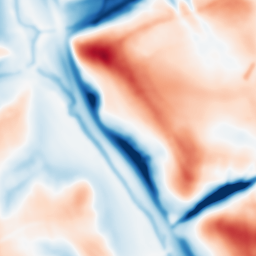
Category: multiscale
Decomposition family: dog
Decomposition parameters: sigma_low: 2
sigma_high: 20
Upsampling method: bspline
Upsampling parameters: scale: 2
Upsampling scale: 2